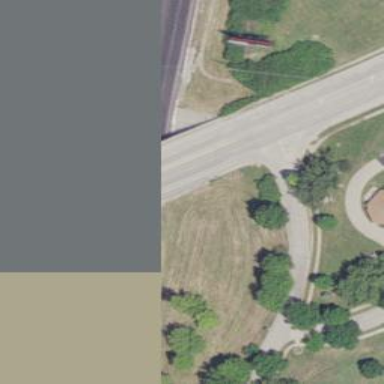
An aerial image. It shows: Tertiary road passing over bridge.